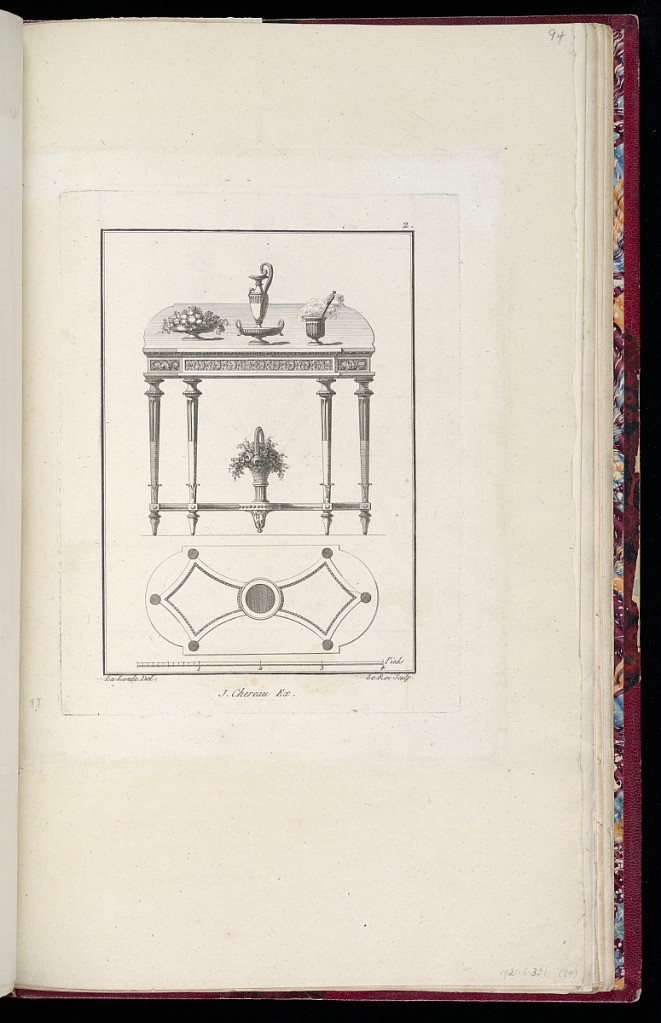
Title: Elevation and Plan of a Table
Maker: Richard de Lalonde, French, active 1780–96
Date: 1787-1796
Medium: Etching on off-white laid paper
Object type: Print
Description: Elevation and plan for a four-legged table with a shelf with a bouquet of flowers at bottom, and c-scrolls and egg and dart motifs in bands at the top. The plate is signed and numbered.